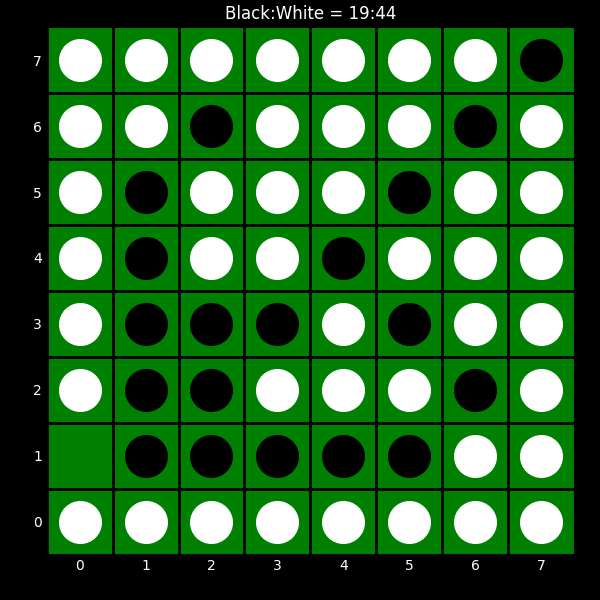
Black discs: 19
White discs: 44